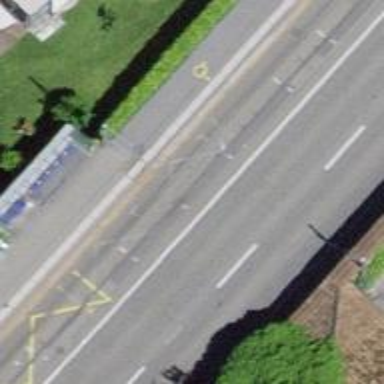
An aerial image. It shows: Light rail halt with stop position for public transport.